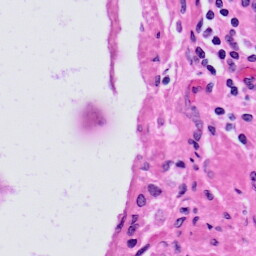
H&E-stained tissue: Prostate